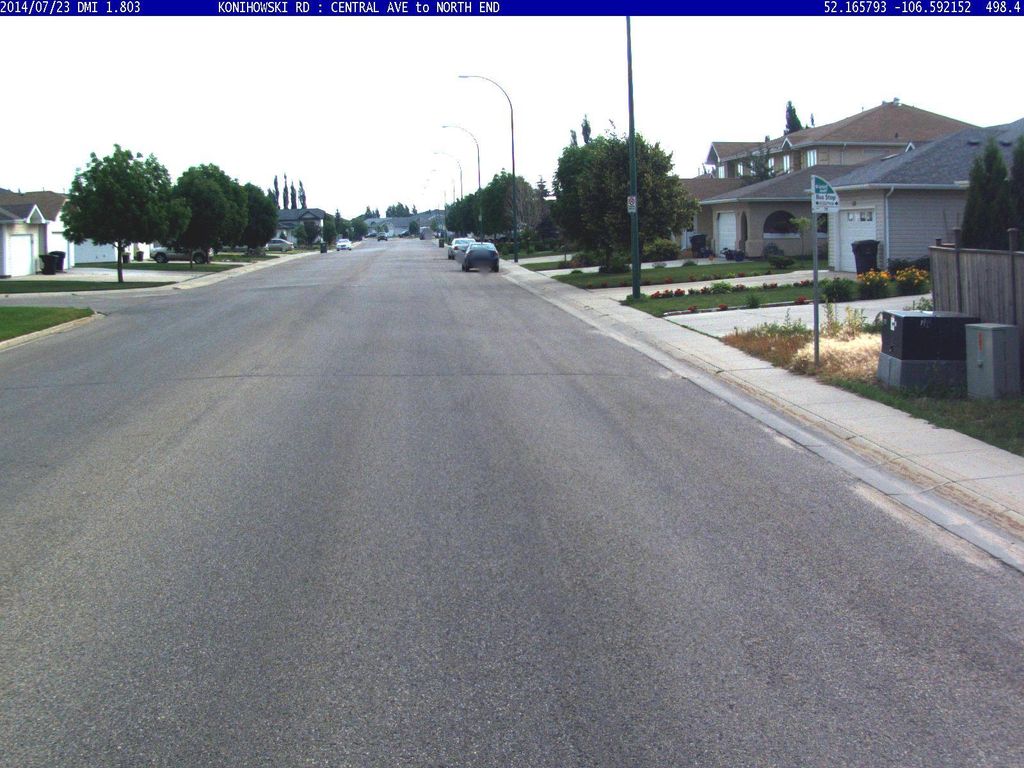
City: saskatoon